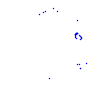
Particle: kaon